Interaction volume radius: 10 \u00c5
Interaction volume height: 20 \u00c5
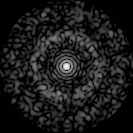
Disorder parameter: 0.8116